Question: An alert can have many criterias, and many criterias can have my alerts.
A user is assigned to a criteria. When a user views all of their 'criteria', I want it to show the sum of how many matching alerts there are (stored in the pivot table). The relationship uses a pivot table structured as:

So for example, I can access the alert and criteria data, and it should also tell me that for 'criteria_id = 73', there is one alert match 'id_2'.
So the 'Eloquent' formula is currently:
'''
public function getIndex()
{
$alerts = Criteria::with('coordinate', 'alerts')
->where('user_id', '=', Auth::user()->id)
->get();
$this->layout->content = View::make('users.alert.index',
array('alerts' => $alerts));
}
'''
'''
public function criterias()
{
return $this->belongsToMany('Criteria')->withTimestamps();
}
'''
'''
public function alerts()
{
return $this->belongsToMany('Alert')->withTimestamps();
}
'''
If you require any further information, please let me know. Many thanks for your help.
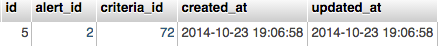
Answer: I solved my question by using @JarekTkaczyk's example above.
<URL>